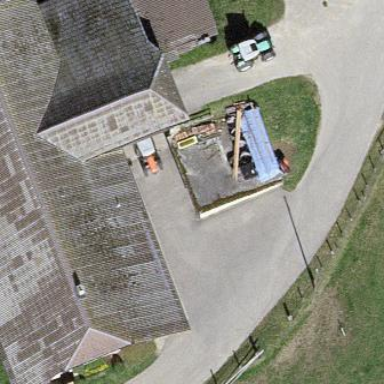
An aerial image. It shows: Garage.